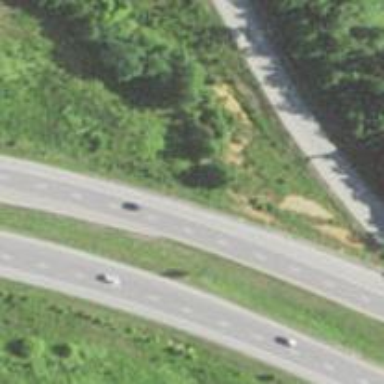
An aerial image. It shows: Asphalt road classified as trunk highway.